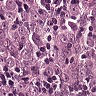
Metastatic tissue present: yes